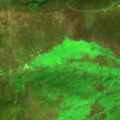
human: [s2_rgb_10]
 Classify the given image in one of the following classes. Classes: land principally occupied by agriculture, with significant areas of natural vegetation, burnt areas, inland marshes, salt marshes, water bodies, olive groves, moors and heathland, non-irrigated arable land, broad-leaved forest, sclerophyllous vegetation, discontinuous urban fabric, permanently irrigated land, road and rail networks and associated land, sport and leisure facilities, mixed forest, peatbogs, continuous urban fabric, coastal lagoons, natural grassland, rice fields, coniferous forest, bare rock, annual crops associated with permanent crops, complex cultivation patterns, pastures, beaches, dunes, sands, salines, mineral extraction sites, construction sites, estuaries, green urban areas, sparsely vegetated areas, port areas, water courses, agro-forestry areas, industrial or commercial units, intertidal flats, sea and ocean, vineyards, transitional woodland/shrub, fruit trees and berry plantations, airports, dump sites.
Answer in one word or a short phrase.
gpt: moors and heathland, peatbogs